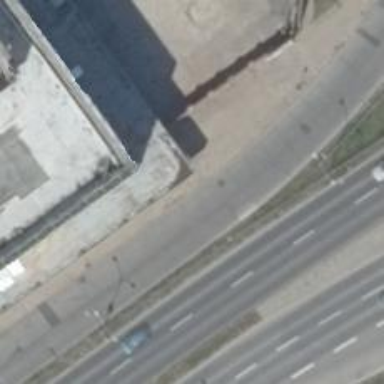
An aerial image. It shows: Taxi stand.